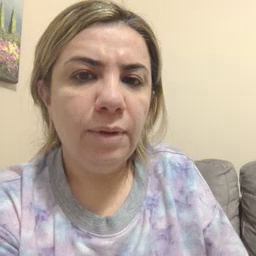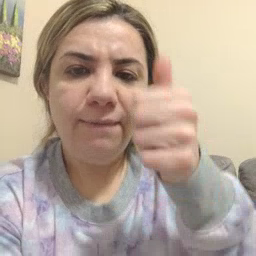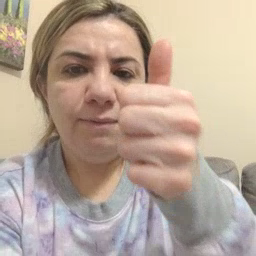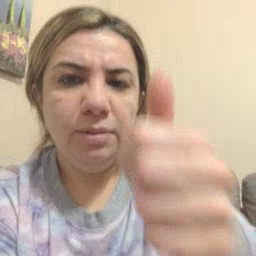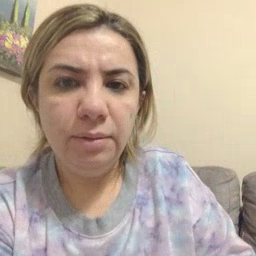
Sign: yourself